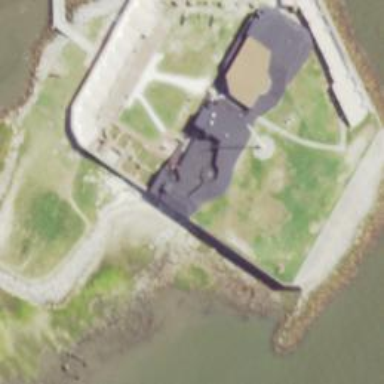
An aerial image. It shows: Historic fort.